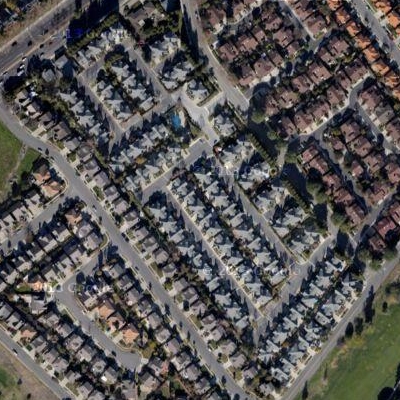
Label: fResident